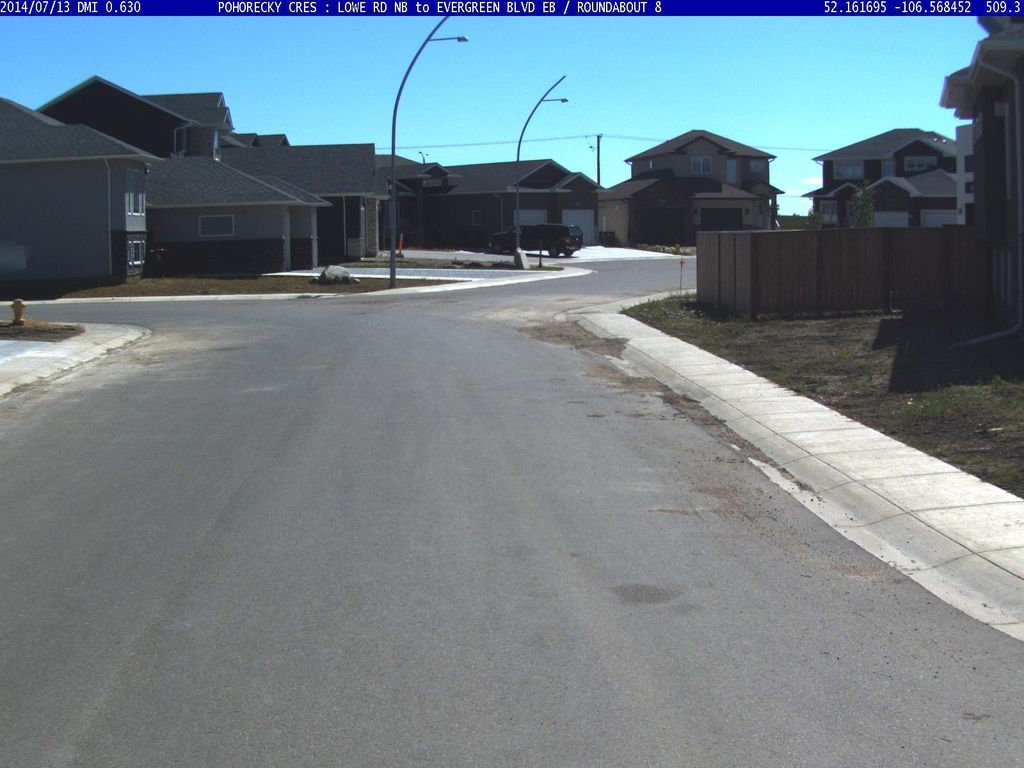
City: saskatoon